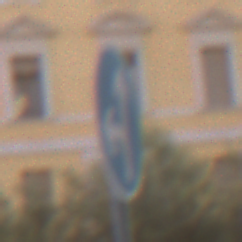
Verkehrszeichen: VorgeschriebeneFahrtrichtungGeradeausOderLinks
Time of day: SunriseSunset
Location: Outdoor (Urban)
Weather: Clear
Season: NotSpecified
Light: Natural